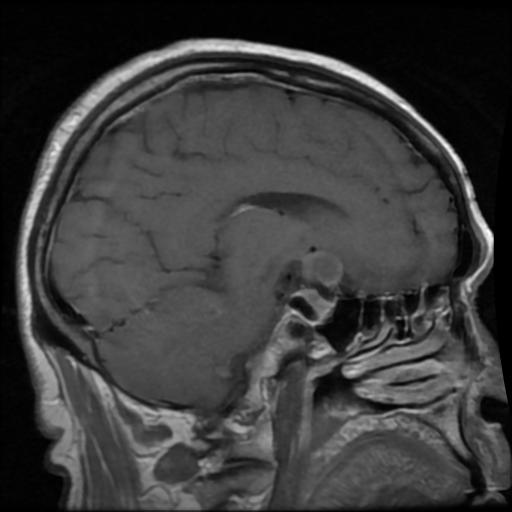
Label: pituitary